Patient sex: F
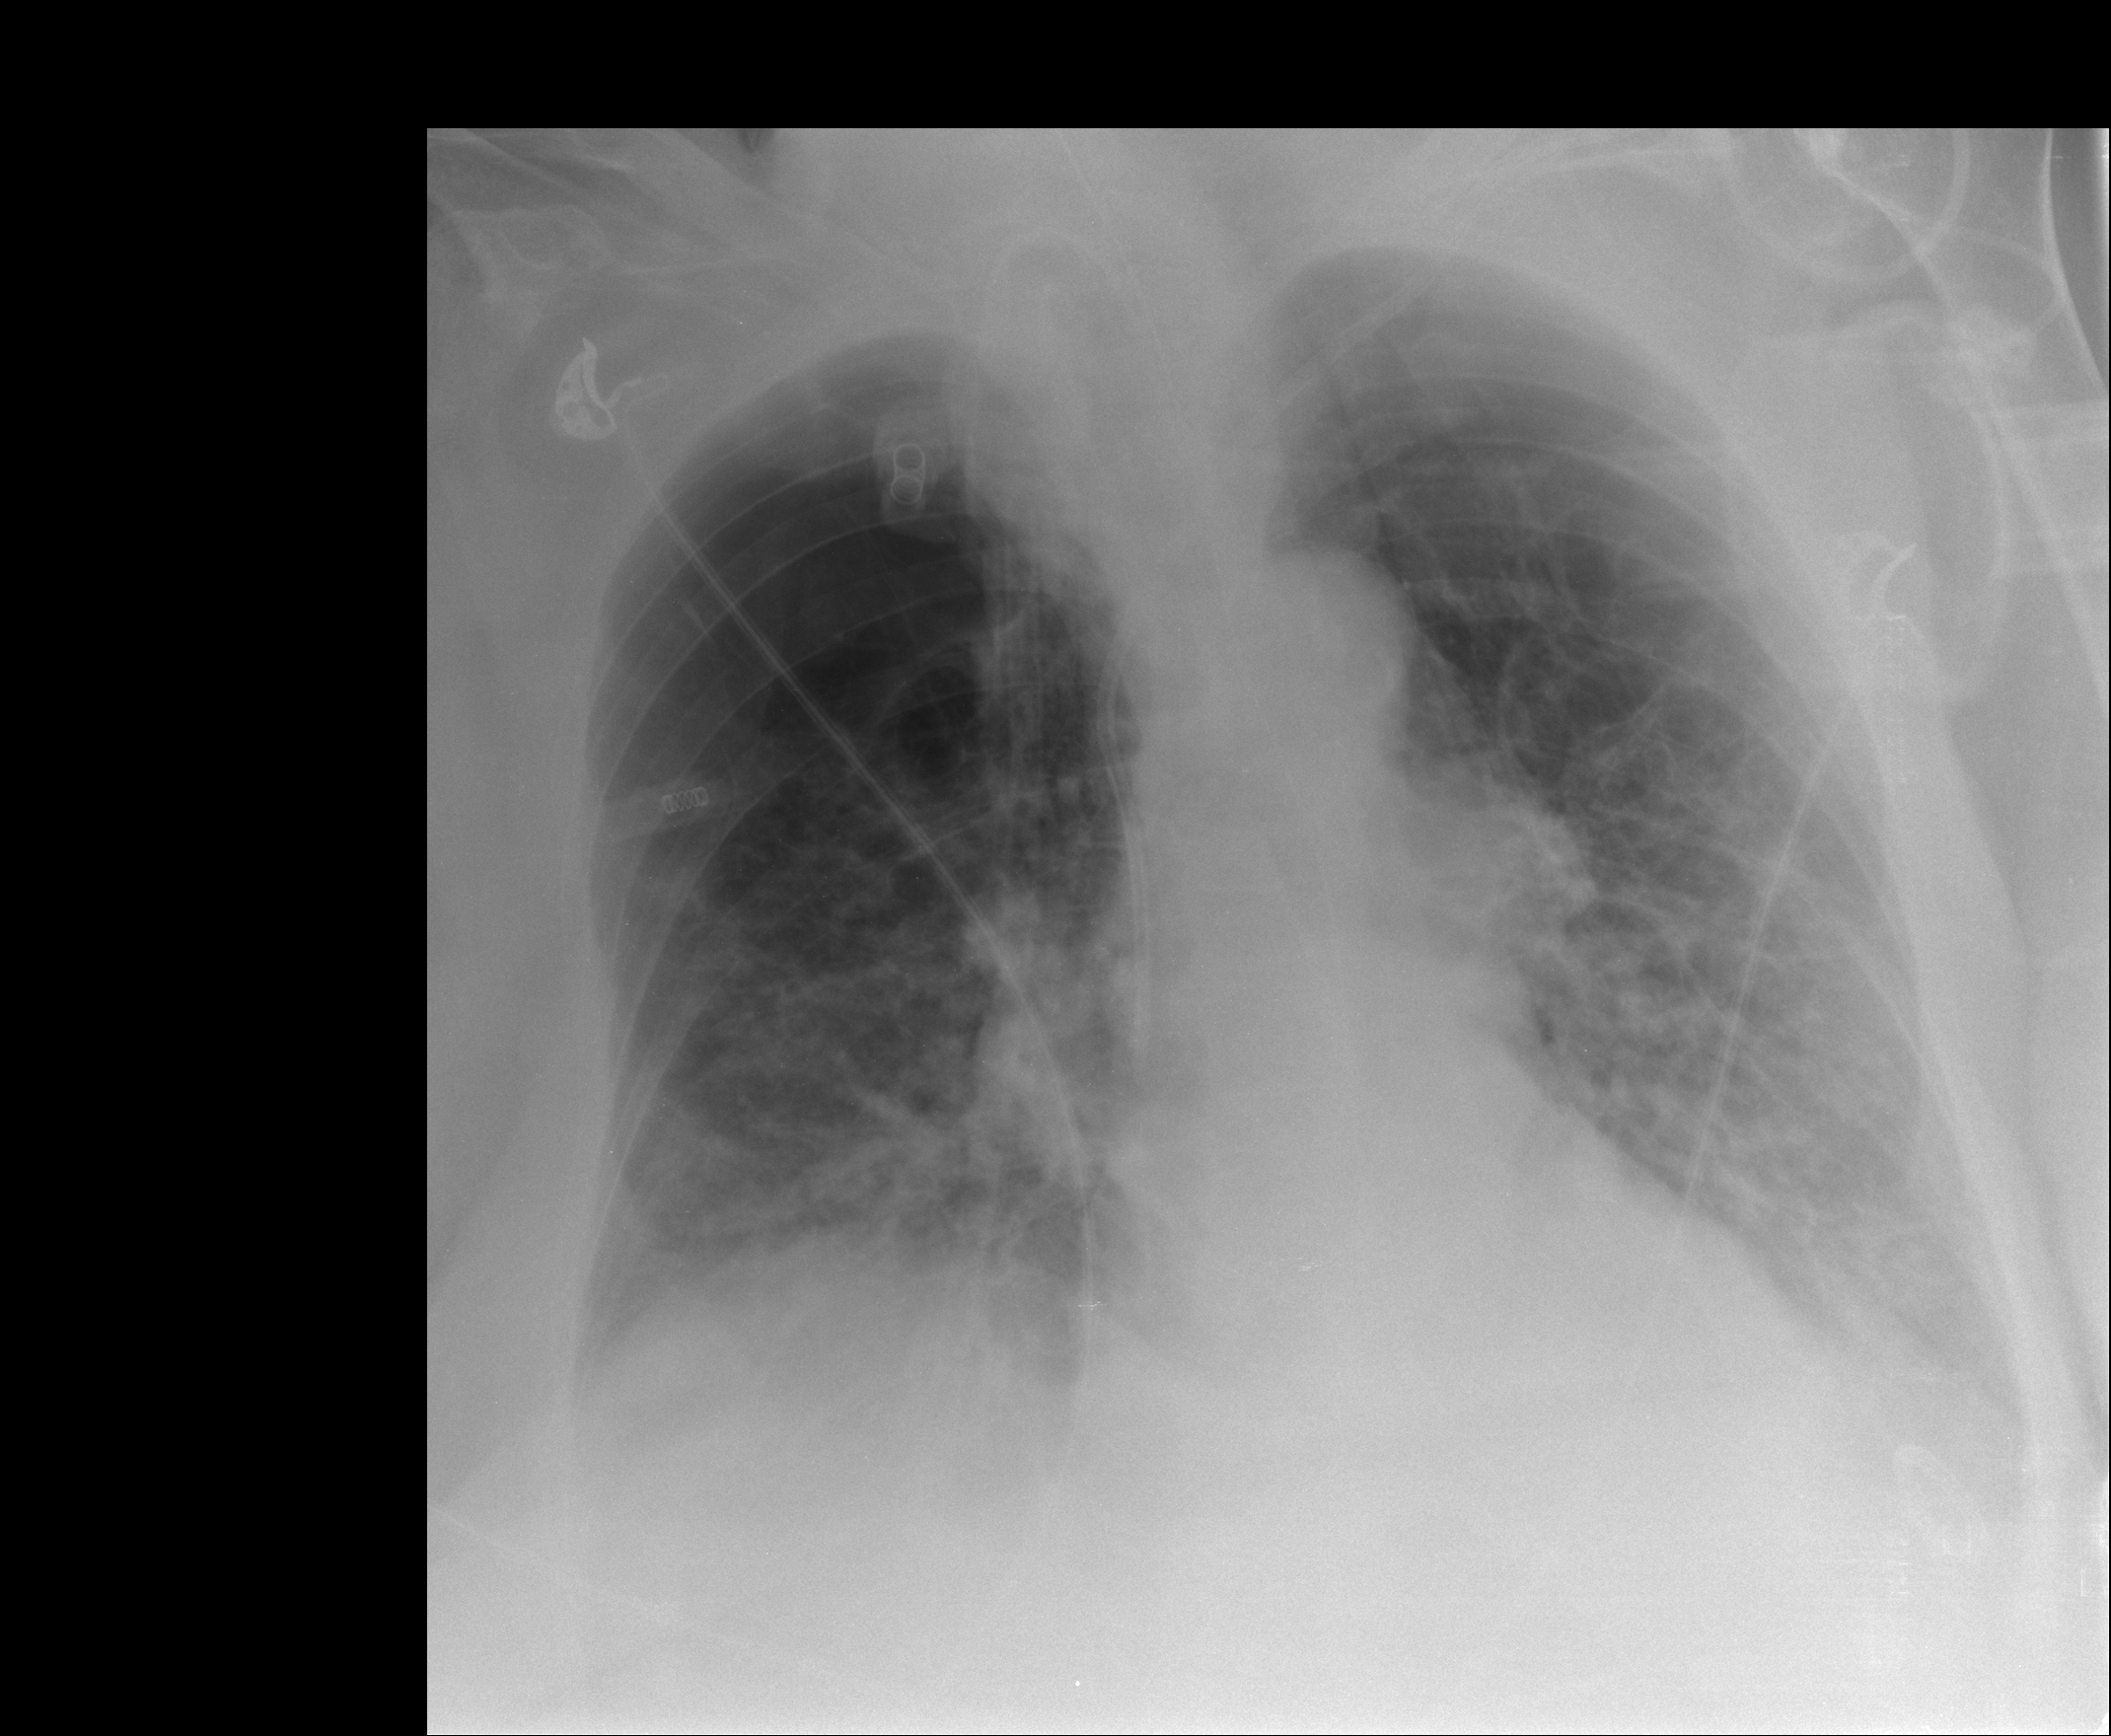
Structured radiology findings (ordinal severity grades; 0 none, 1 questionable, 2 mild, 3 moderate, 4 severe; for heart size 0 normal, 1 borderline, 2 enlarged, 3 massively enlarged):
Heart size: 0
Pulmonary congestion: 2
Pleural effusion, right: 2
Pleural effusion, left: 2
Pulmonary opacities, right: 3
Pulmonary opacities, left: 3
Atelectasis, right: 3
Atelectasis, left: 2